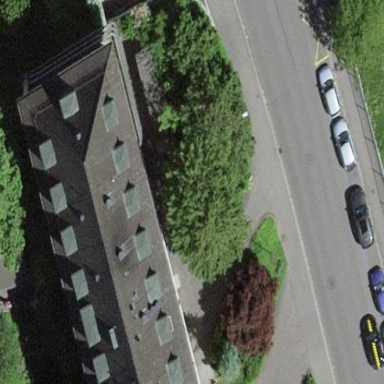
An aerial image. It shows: Hospital building.